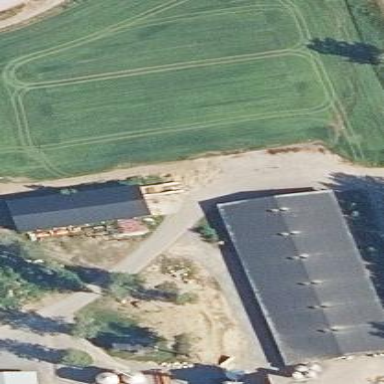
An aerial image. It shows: Farm auxiliary building.